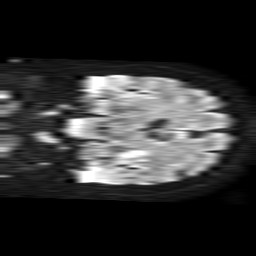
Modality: TRACE
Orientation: coronal
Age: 37
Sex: female
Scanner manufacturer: philips
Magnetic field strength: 1.5 T
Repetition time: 4.6 s
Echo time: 0.09059 s